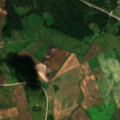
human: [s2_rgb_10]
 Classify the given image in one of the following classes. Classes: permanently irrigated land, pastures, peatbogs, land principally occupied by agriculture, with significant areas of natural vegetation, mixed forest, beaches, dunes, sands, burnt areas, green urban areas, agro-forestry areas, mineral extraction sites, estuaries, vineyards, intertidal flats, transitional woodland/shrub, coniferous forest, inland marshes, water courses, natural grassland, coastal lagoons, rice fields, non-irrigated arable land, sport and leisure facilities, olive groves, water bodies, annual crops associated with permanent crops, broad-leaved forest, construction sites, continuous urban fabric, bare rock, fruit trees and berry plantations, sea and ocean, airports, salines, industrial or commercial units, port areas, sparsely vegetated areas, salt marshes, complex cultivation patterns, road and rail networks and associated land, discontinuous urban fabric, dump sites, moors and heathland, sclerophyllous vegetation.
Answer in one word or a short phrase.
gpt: pastures, complex cultivation patterns, land principally occupied by agriculture, with significant areas of natural vegetation, coniferous forest